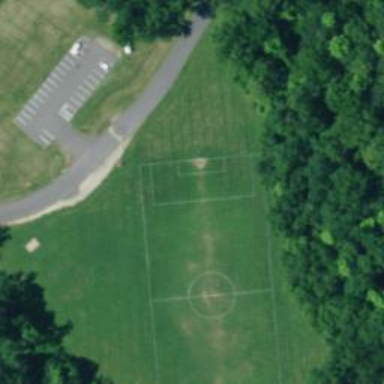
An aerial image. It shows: Soccer pitch designated for leisure and sports activities.